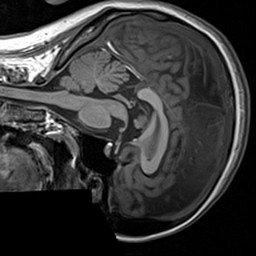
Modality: T1w
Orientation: sagittal
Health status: healthy
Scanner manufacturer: siemens
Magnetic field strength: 3 T
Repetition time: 1.9 s
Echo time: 0.00227 s